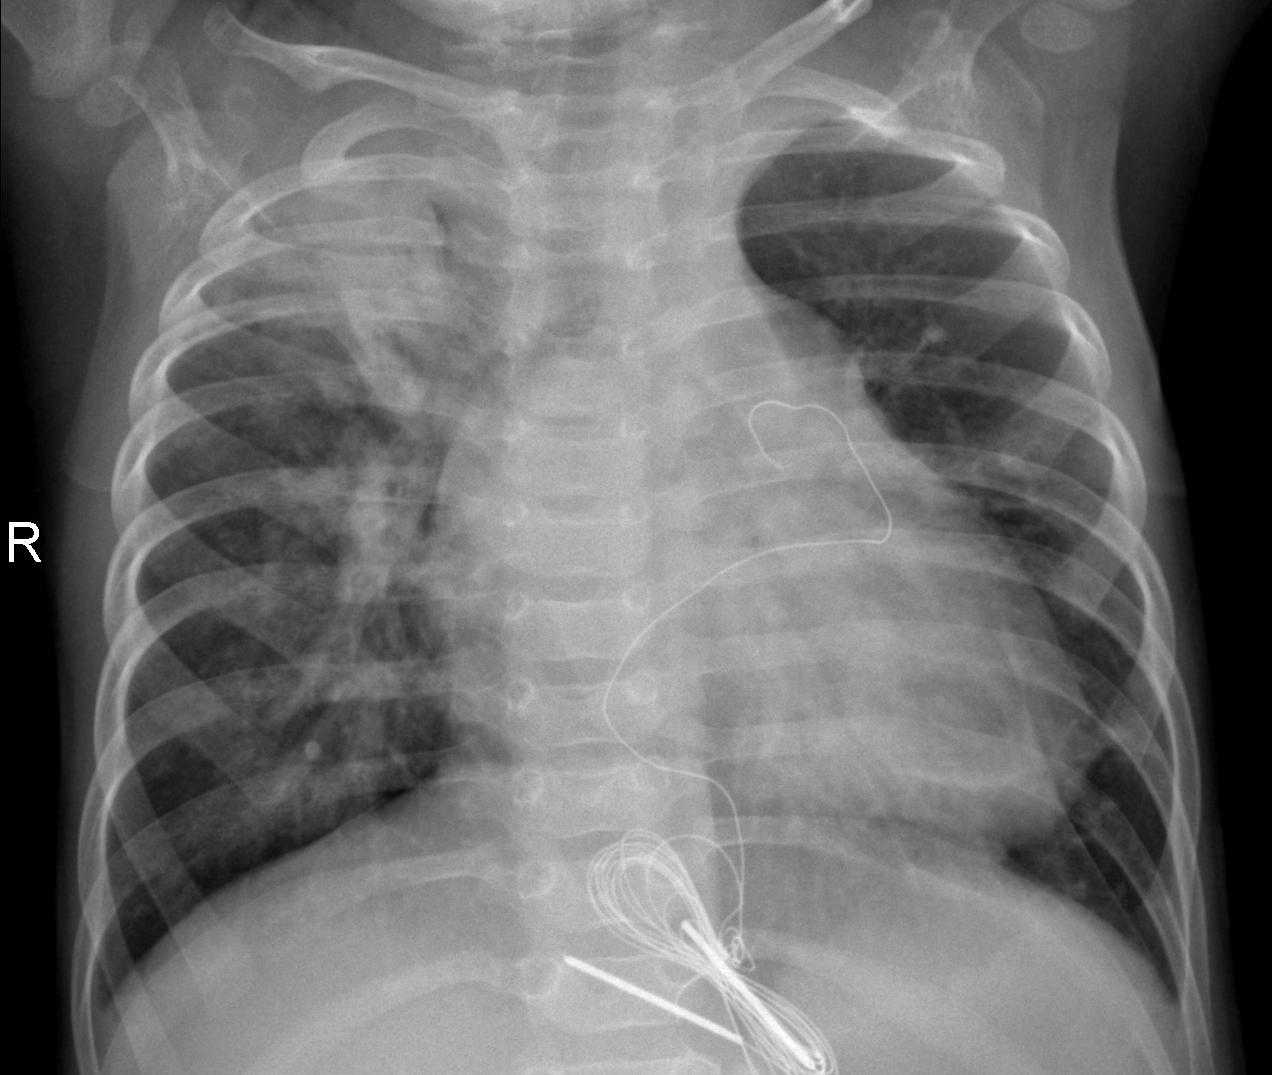
Diagnosis: PNEUMONIA